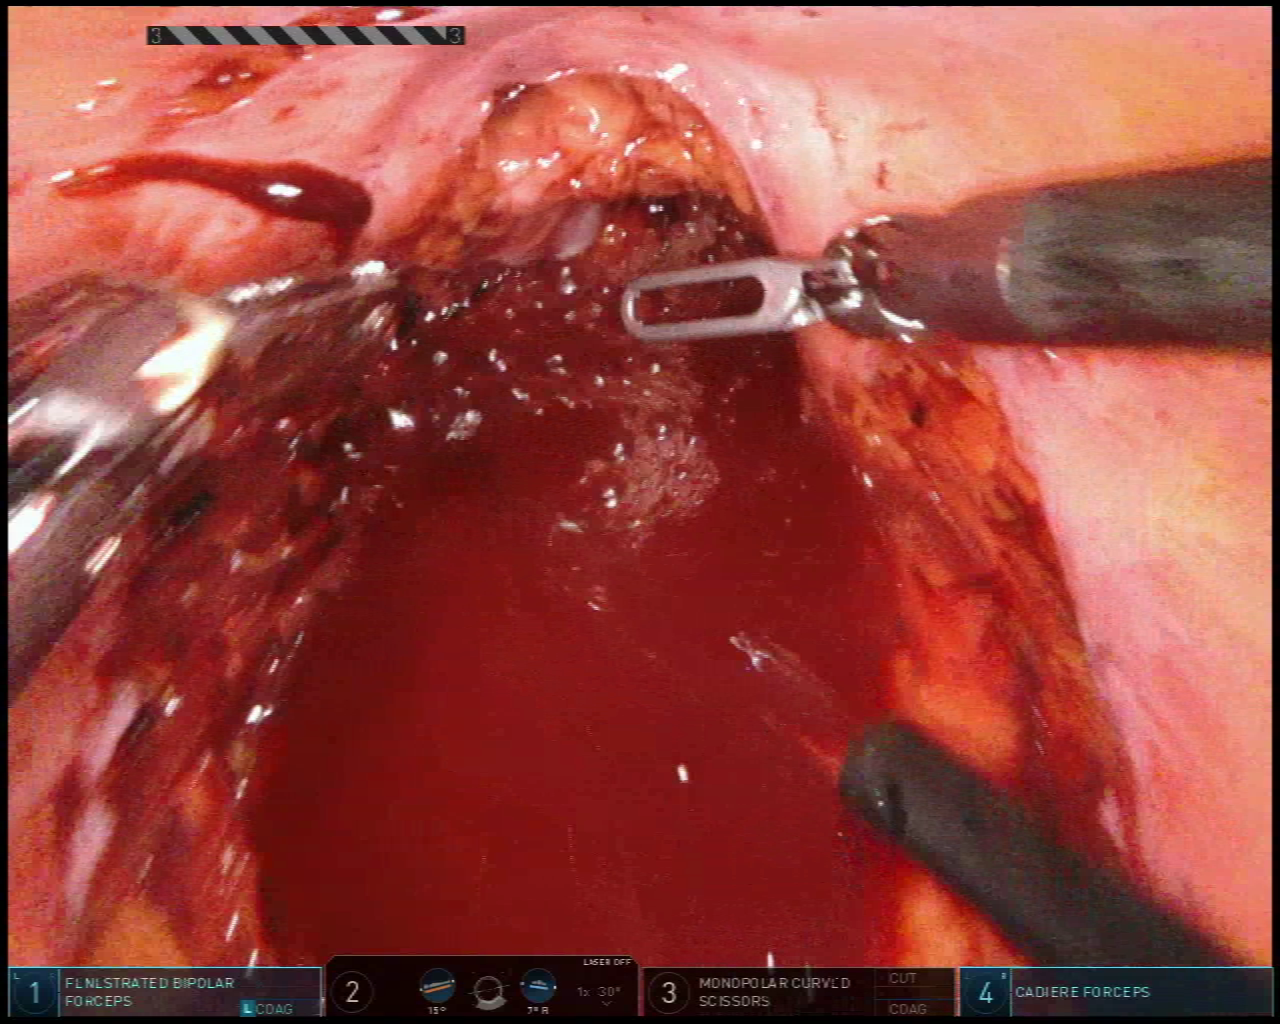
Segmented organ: vesicular_glands
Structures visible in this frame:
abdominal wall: no
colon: no
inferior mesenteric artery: no
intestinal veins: no
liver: no
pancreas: no
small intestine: no
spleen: no
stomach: no
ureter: no
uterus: no
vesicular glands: yes